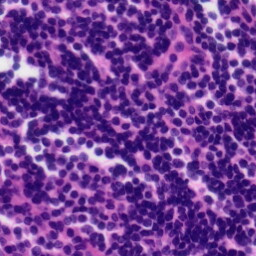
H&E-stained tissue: Tonsil